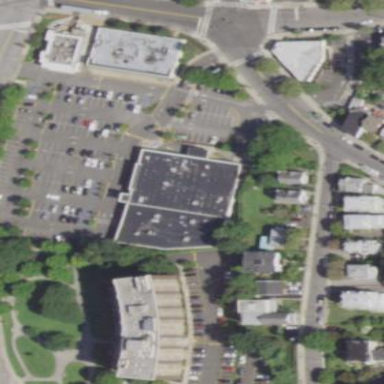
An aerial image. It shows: Fast food restaurant building.